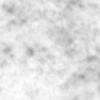
Label: no_change